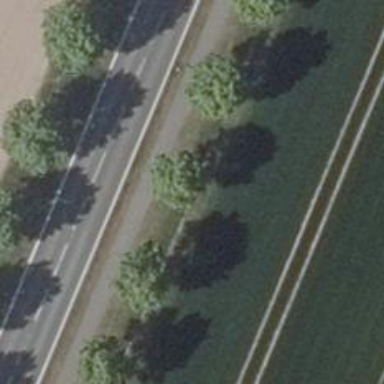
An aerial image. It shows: Deciduous broadleaved tree.